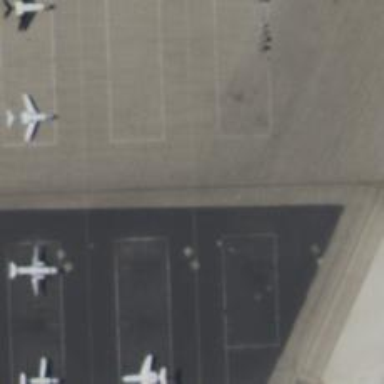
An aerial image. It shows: View of taxiway at the airport.